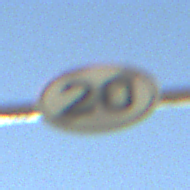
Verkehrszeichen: EndeGeschwindigkeit20
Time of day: MorningAfternoon
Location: Outdoor (Nature)
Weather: PartlyCloudy
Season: NotSpecified
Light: Natural